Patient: sex M, age 45
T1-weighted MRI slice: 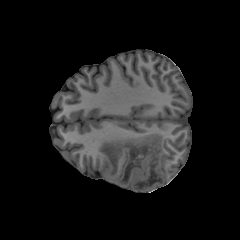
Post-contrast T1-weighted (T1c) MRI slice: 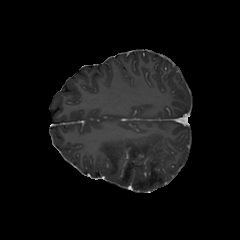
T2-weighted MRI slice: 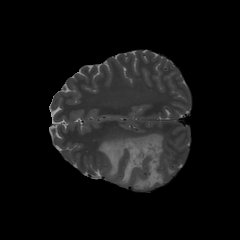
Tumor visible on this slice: yes
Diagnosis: Astrocytoma, IDH-wildtype
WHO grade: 2